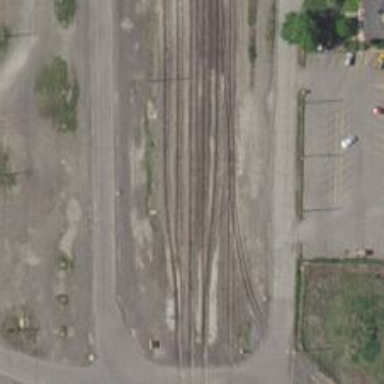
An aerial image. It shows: Rail spur service.